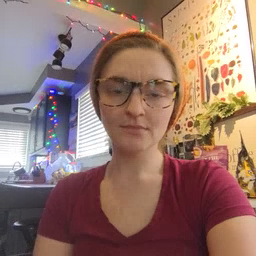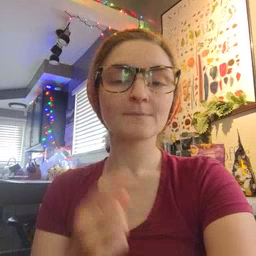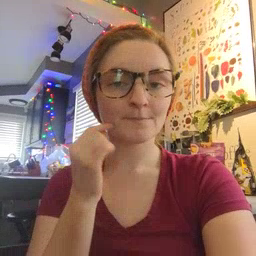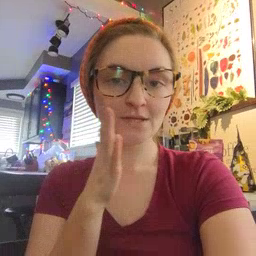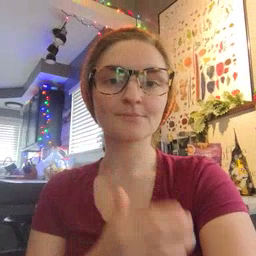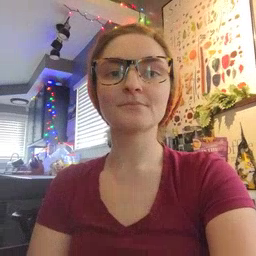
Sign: bee